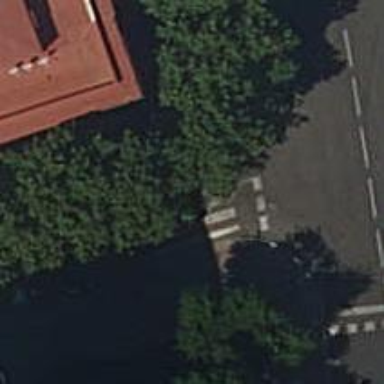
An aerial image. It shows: Pedestrian crossing with zebra markings on the footway.